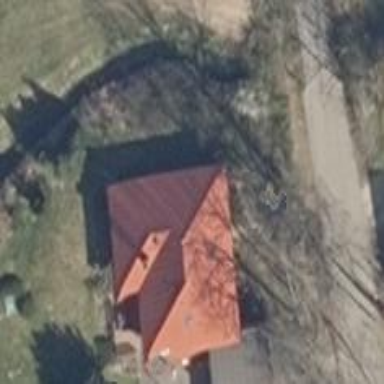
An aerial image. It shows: Simple house.